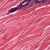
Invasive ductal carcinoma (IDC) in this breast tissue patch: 0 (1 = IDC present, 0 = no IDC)